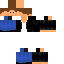
A male human skin with medium skin, wearing brown long hair dressed in a blue hoodie and blue pants, featuring a closed mouth.